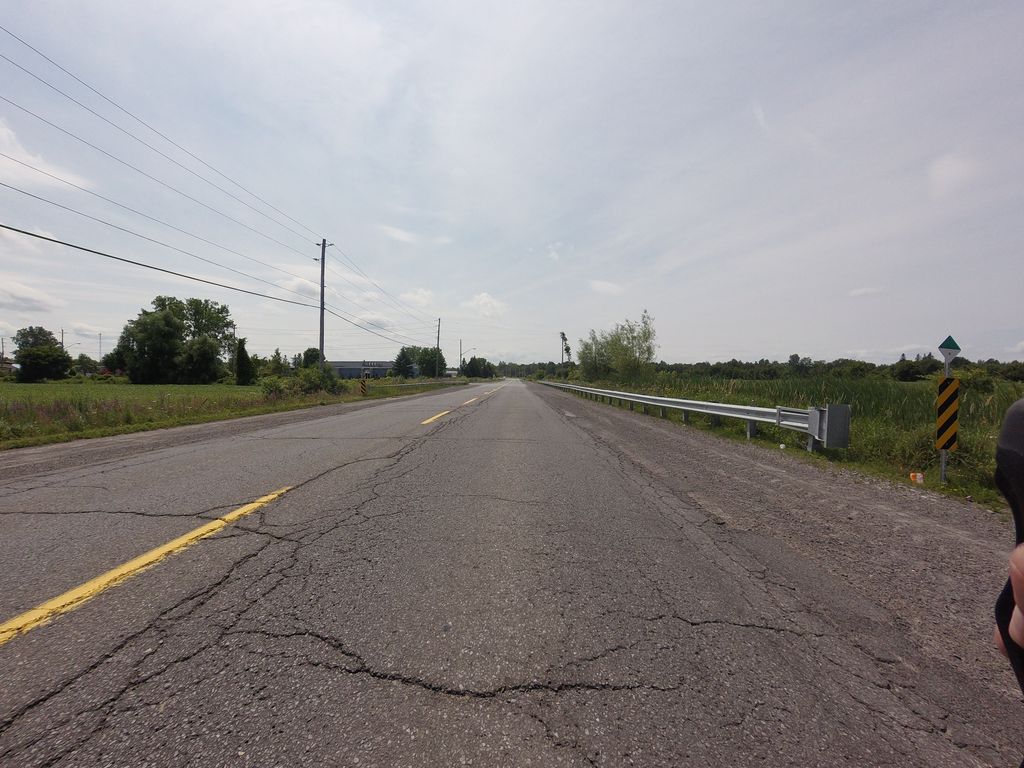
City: ottawa-gatineau